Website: slack
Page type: payment
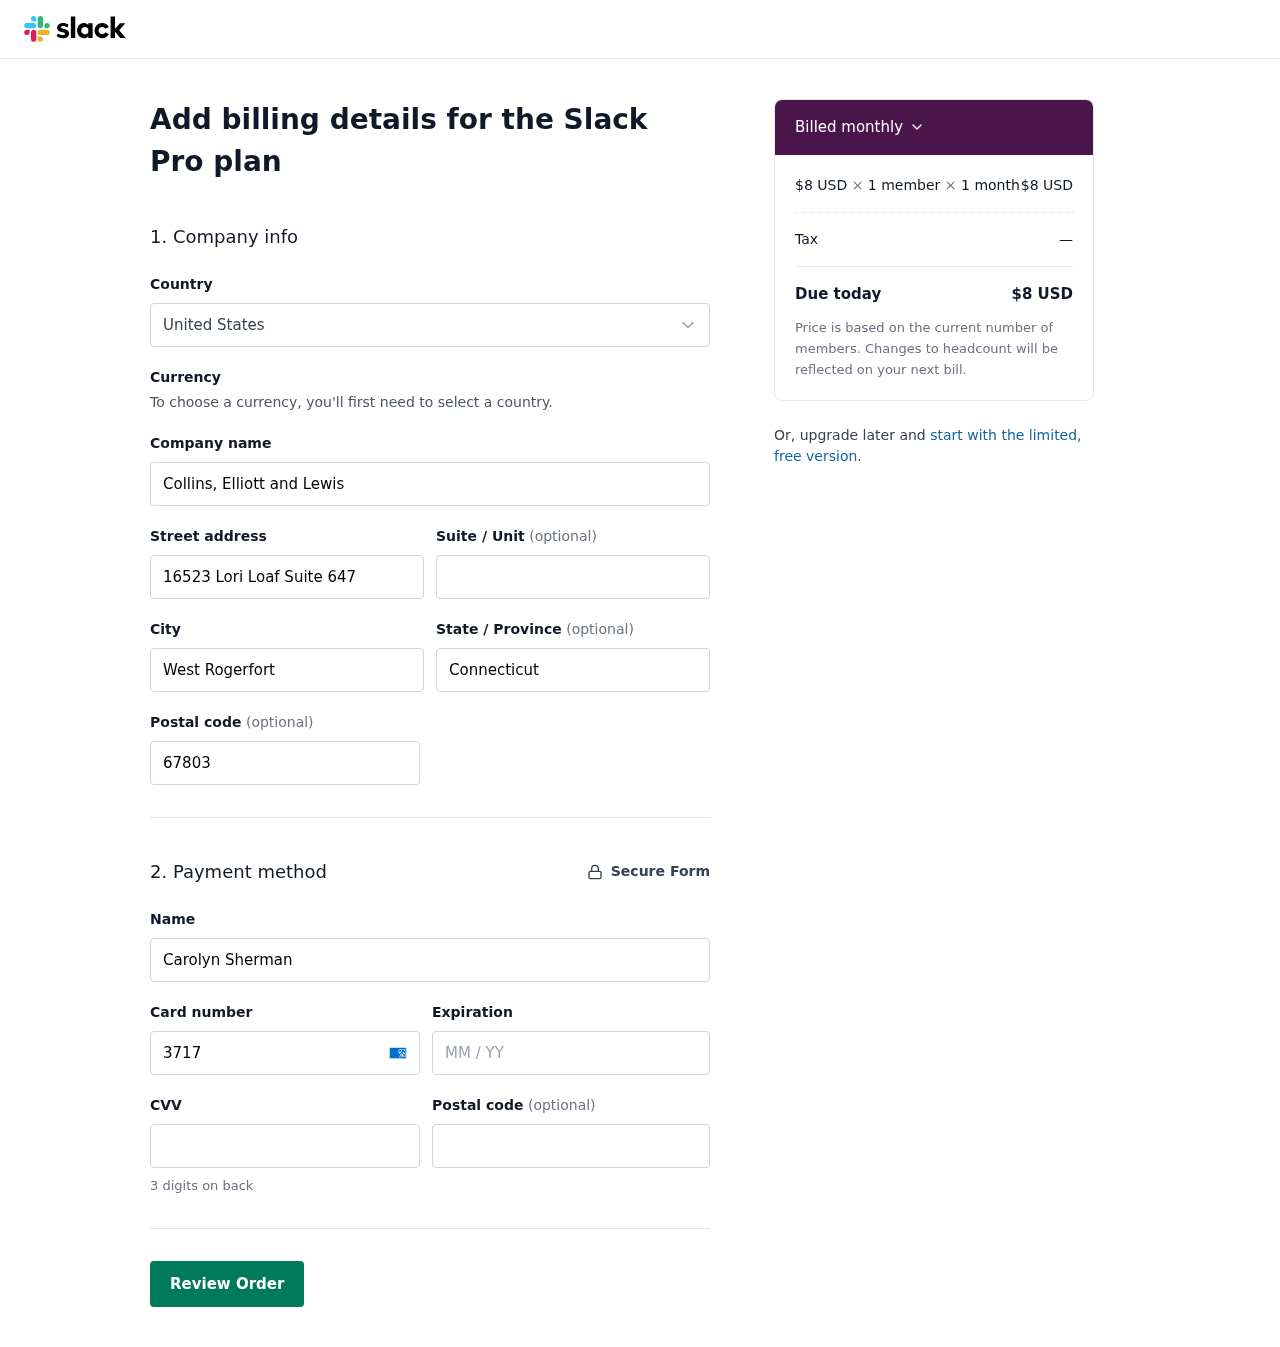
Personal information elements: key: PII_COUNTRY
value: United States
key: PII_COMPANY
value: Collins, Elliott and Lewis
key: PII_STREET
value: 16523 Lori Loaf Suite 647
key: PII_CITY
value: West Rogerfort
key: PII_STATE
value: Connecticut
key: PII_POSTCODE
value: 67803
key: PII_FULLNAME
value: Carolyn Sherman
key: PII_CARD_NUMBER
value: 3717 9280 9842 134
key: PII_CARD_EXPIRY
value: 08/28
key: PII_CARD_CVV
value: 7138
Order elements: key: ORDER_PRICE_PER_MEMBER
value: $8 USD
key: ORDER_NUM_MEMBERS
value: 1 member
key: ORDER_NUM_MONTHS
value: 1 month
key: ORDER_SUBTOTAL
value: $8 USD
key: ORDER_TAX
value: —
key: ORDER_TOTAL
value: $8 USD